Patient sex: M
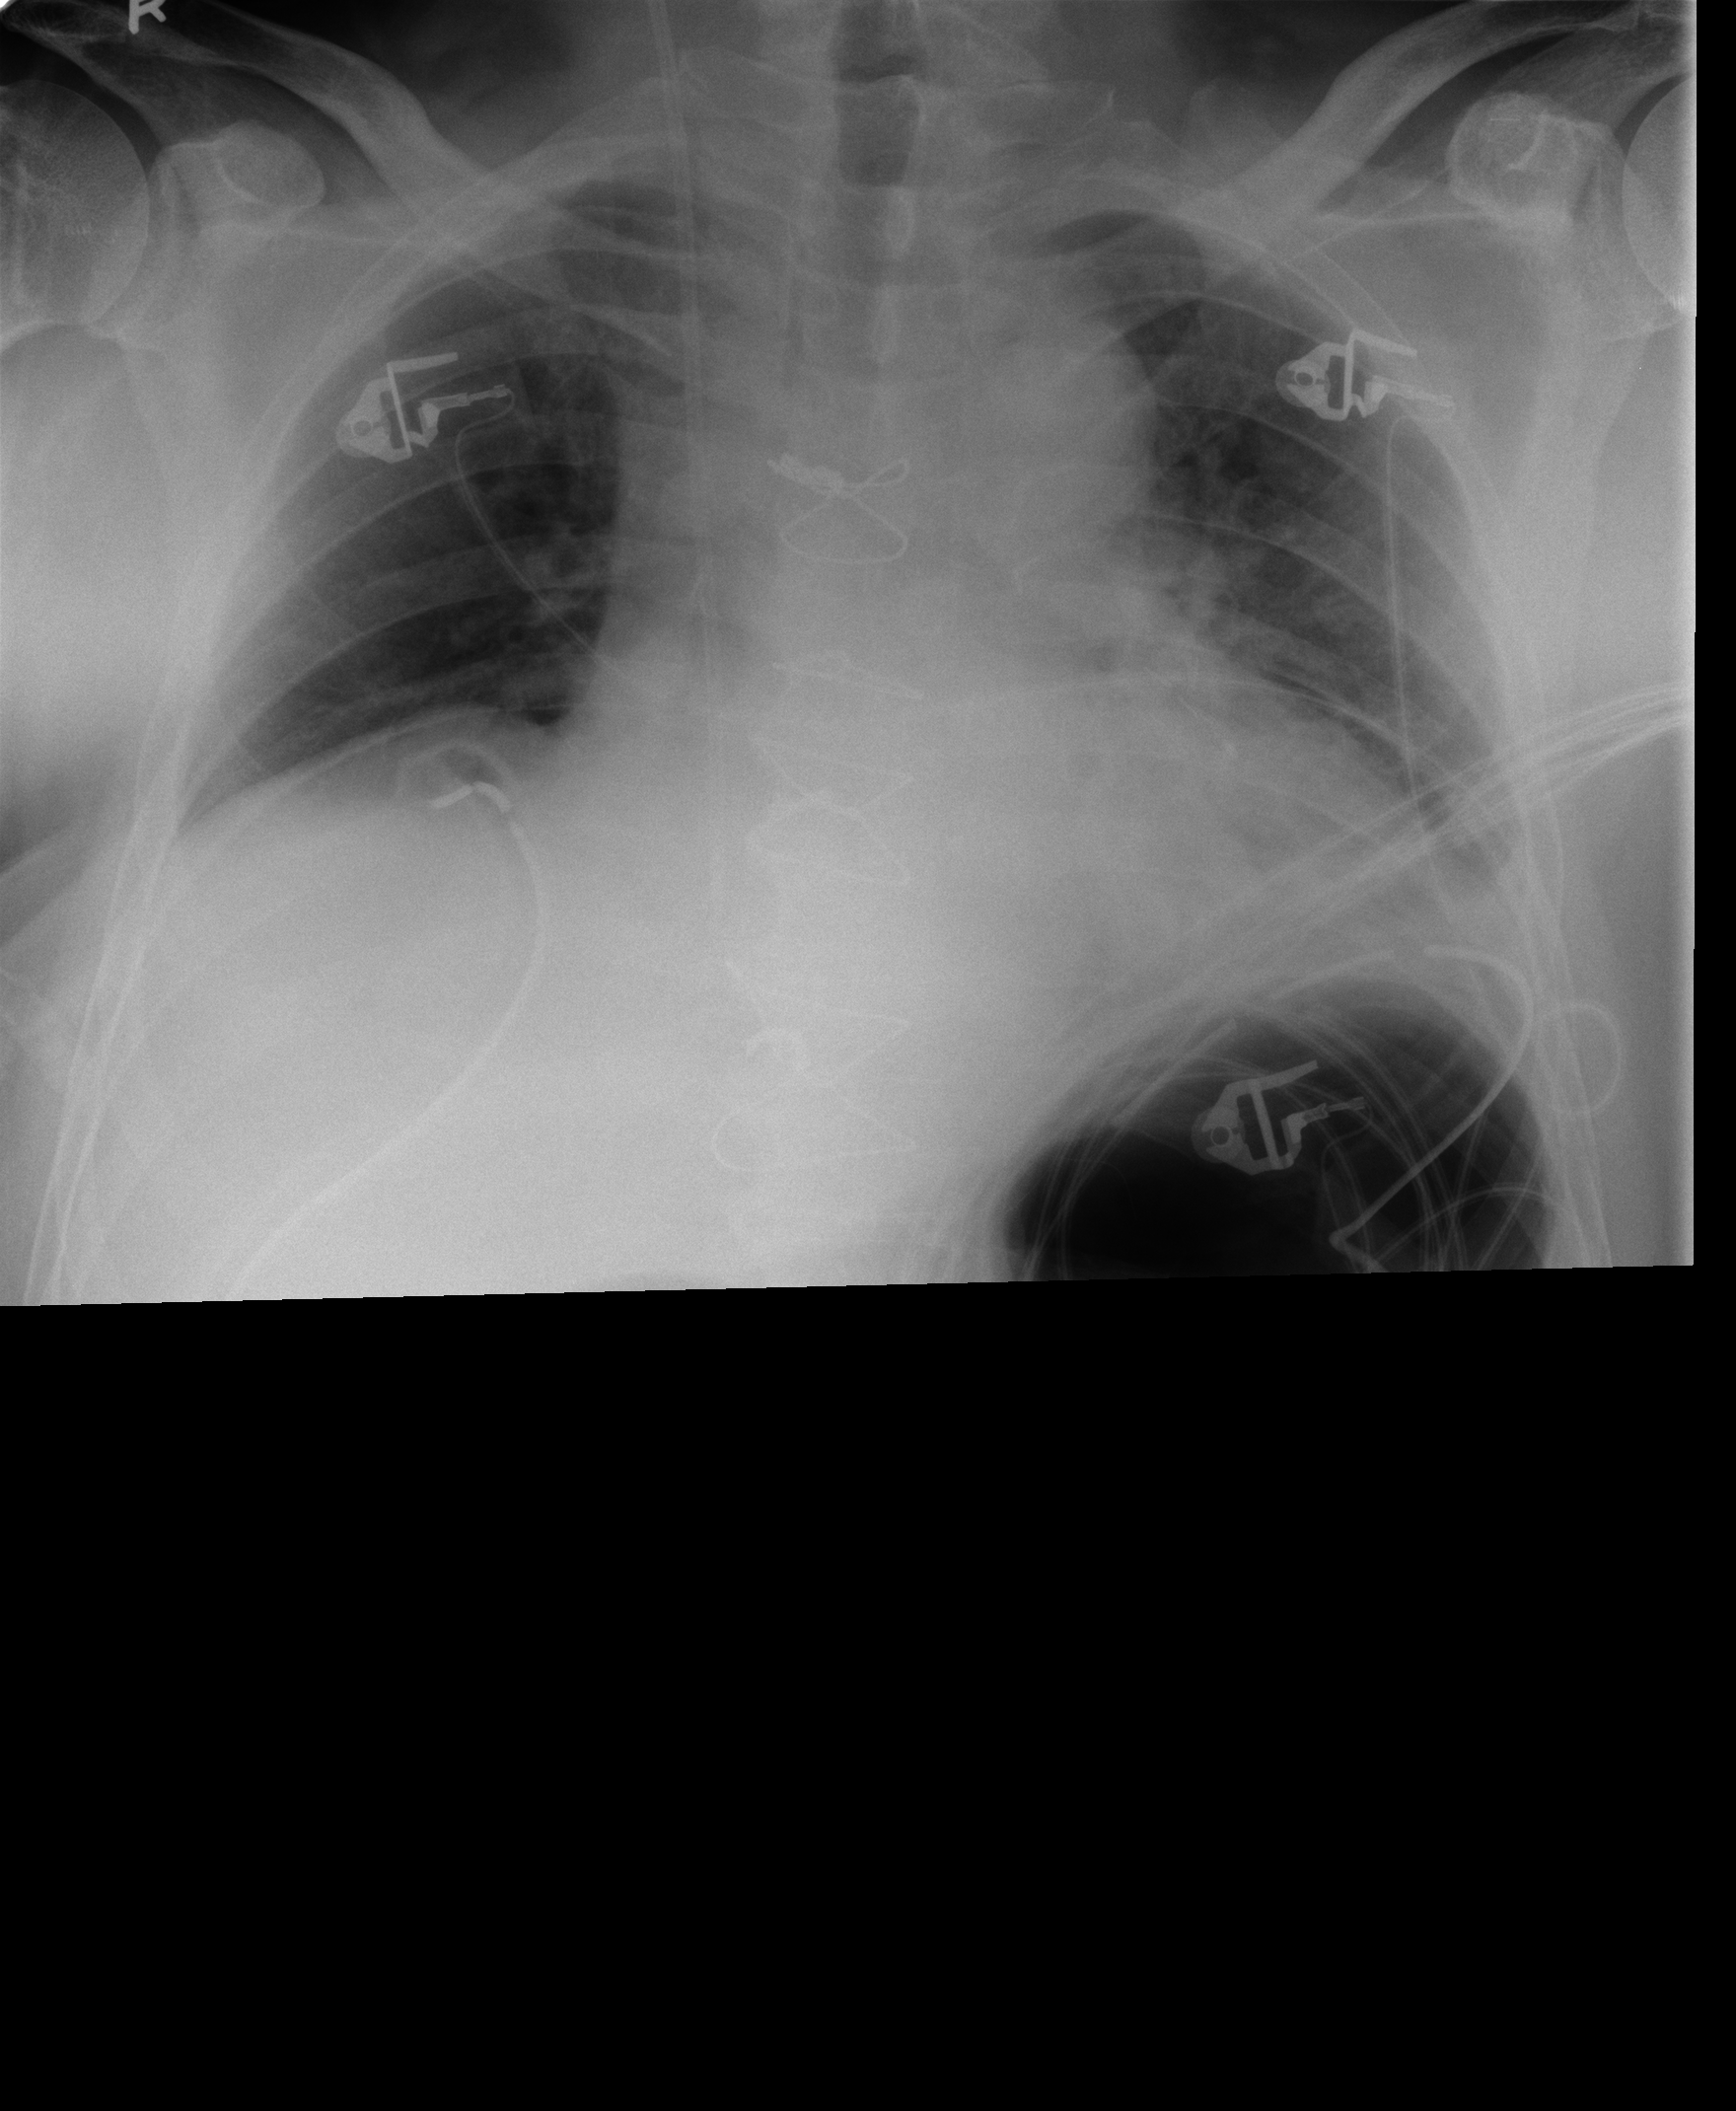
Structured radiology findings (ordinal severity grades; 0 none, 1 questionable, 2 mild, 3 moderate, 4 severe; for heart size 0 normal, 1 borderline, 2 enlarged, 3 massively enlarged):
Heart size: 2
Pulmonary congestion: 2
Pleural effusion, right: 0
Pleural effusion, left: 1
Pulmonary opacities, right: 0
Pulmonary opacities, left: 0
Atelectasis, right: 1
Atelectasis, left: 2